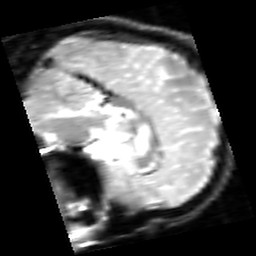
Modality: inplaneT2
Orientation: sagittal
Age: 22
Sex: male
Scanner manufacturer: siemens
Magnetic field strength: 2.894 T
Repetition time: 5 s
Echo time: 0.033 s